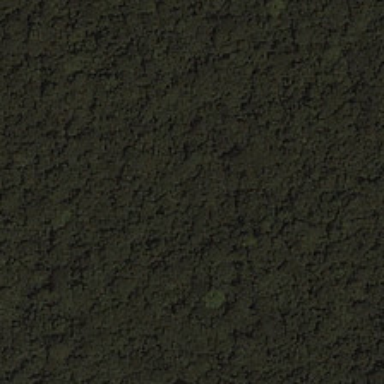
This piece of the forest is green and dense .